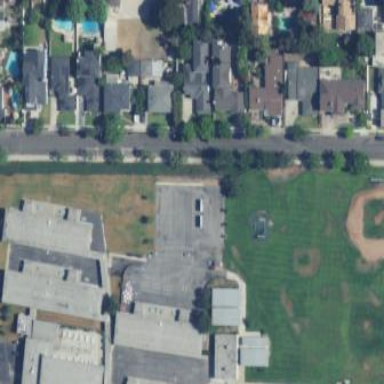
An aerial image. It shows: Asphalt schoolyard.